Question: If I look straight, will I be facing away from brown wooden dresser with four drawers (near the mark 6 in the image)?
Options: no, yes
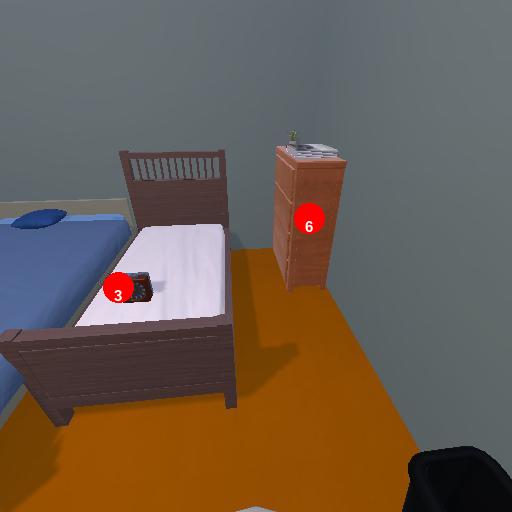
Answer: no